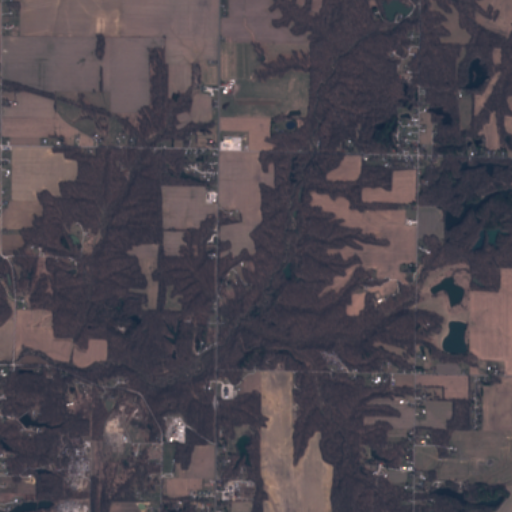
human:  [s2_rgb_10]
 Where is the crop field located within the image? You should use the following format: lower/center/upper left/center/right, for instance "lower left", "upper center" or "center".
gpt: The crop field is located in the lower right of the image.
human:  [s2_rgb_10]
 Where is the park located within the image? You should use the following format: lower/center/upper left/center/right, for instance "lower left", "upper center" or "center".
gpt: There is no park in the image.